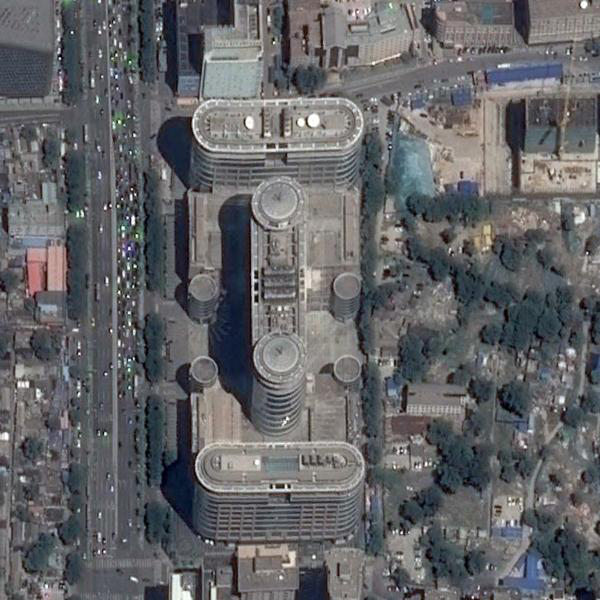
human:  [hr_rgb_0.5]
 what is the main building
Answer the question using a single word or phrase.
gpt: center